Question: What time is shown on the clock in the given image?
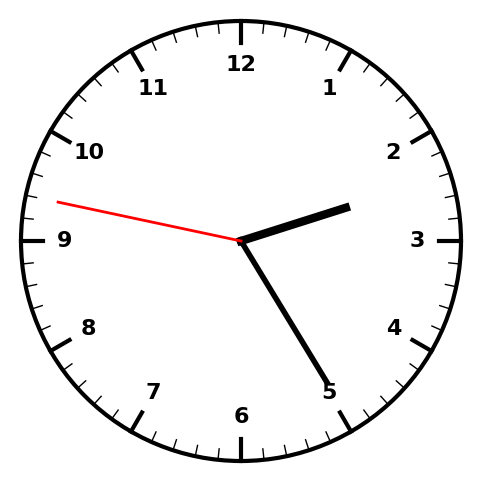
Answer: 02:24:47